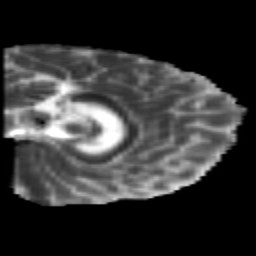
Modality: MD
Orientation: sagittal
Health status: healthy
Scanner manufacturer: siemens
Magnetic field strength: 3 T
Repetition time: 10 s
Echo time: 0.092 s